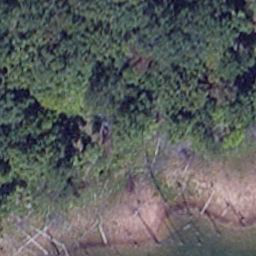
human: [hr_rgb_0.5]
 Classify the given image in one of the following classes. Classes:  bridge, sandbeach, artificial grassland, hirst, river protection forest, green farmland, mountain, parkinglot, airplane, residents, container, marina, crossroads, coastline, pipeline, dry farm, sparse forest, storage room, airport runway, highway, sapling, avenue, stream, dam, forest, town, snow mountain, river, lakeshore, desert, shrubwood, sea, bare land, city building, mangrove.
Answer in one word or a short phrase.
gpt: lakeshore